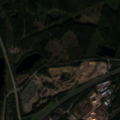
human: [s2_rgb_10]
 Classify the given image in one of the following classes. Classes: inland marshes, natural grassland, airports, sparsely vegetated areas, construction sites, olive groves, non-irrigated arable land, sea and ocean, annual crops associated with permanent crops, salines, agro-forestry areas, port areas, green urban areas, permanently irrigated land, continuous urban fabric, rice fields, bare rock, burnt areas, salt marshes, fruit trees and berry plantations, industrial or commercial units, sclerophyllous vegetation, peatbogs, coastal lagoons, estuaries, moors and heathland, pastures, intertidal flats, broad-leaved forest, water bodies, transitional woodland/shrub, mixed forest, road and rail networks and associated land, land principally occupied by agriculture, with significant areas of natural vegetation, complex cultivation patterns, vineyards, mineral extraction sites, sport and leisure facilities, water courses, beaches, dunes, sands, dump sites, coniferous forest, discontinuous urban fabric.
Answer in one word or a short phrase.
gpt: industrial or commercial units, coniferous forest, mixed forest